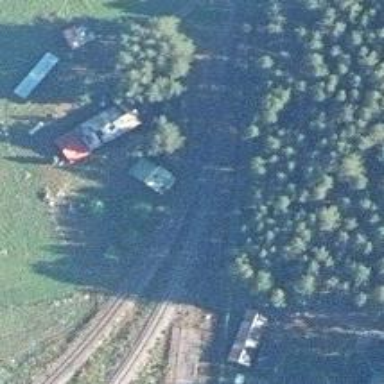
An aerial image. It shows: Wedge used for railway derailment.